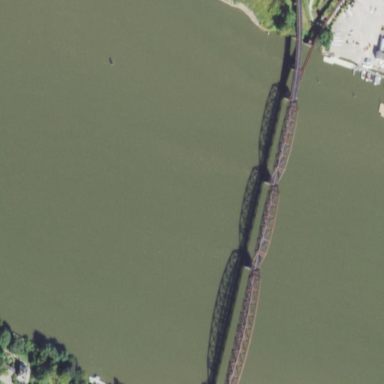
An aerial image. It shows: Truss bridge that is man-made.